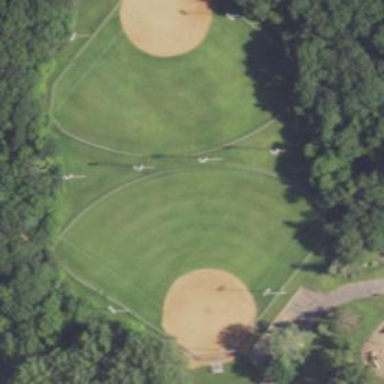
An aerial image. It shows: Softball pitch for leisure and sport activities.